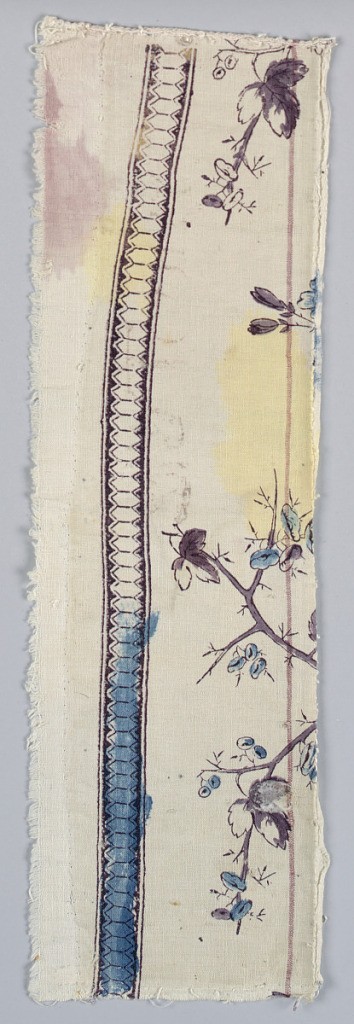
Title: Fragment
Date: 18th century
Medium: cotton Technique: relief printed on plain weave
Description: Stylistic flowers in purple, light blue and black on an off-white ground